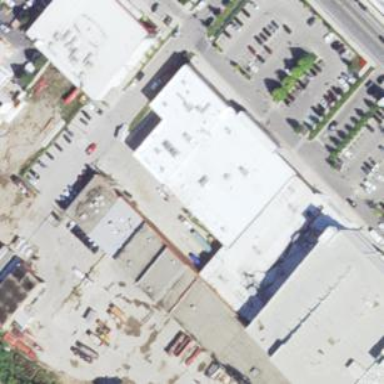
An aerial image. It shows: Clinic located in retail building.